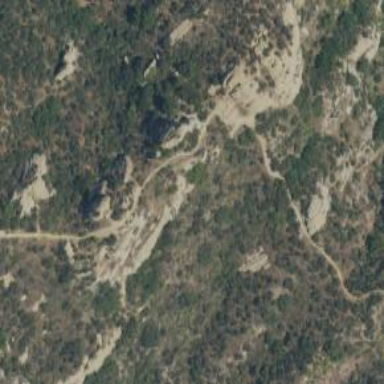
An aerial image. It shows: Landscape dominated by bare rock.